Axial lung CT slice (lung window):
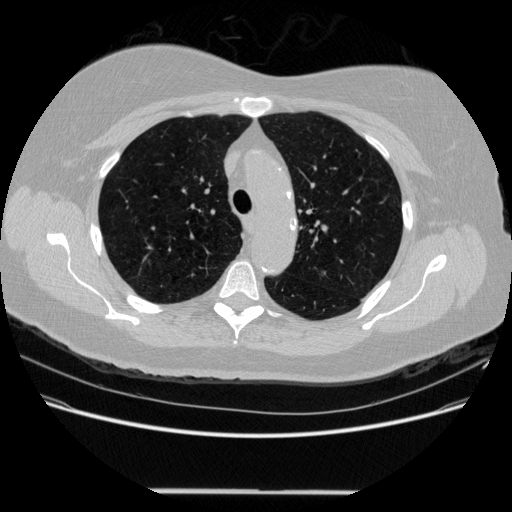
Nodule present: yes
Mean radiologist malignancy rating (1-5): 2.667